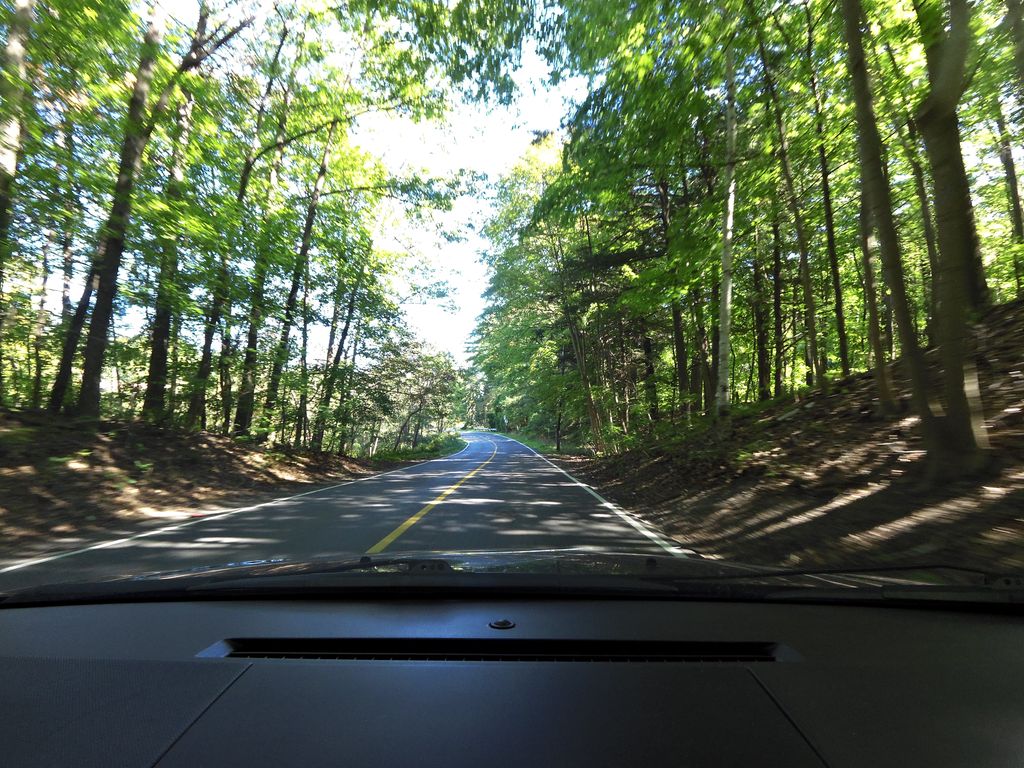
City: hamilton